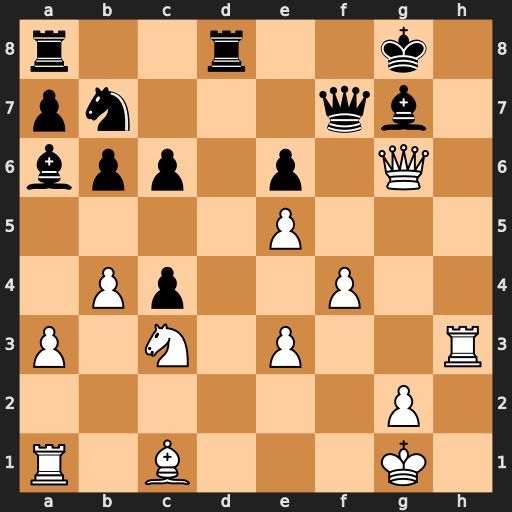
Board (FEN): r2r2k1/pn3qb1/bpp1p1Q1/4P3/1Pp2P2/P1N1P2R/6P1/R1B3K1
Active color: w
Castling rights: -
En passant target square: -
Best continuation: Rh8+ Kxh8 Qxf7